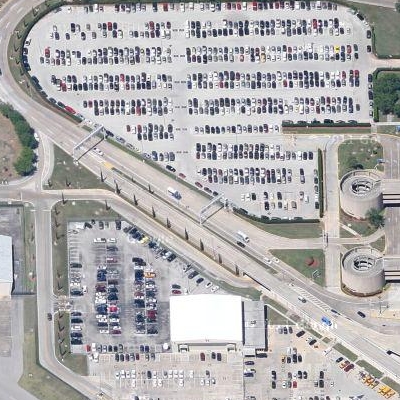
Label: gParking